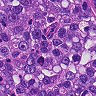
Metastatic tissue present: yes